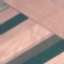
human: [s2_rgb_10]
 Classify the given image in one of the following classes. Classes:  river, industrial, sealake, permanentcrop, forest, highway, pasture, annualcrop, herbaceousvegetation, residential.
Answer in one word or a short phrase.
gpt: AnnualCrop